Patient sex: M
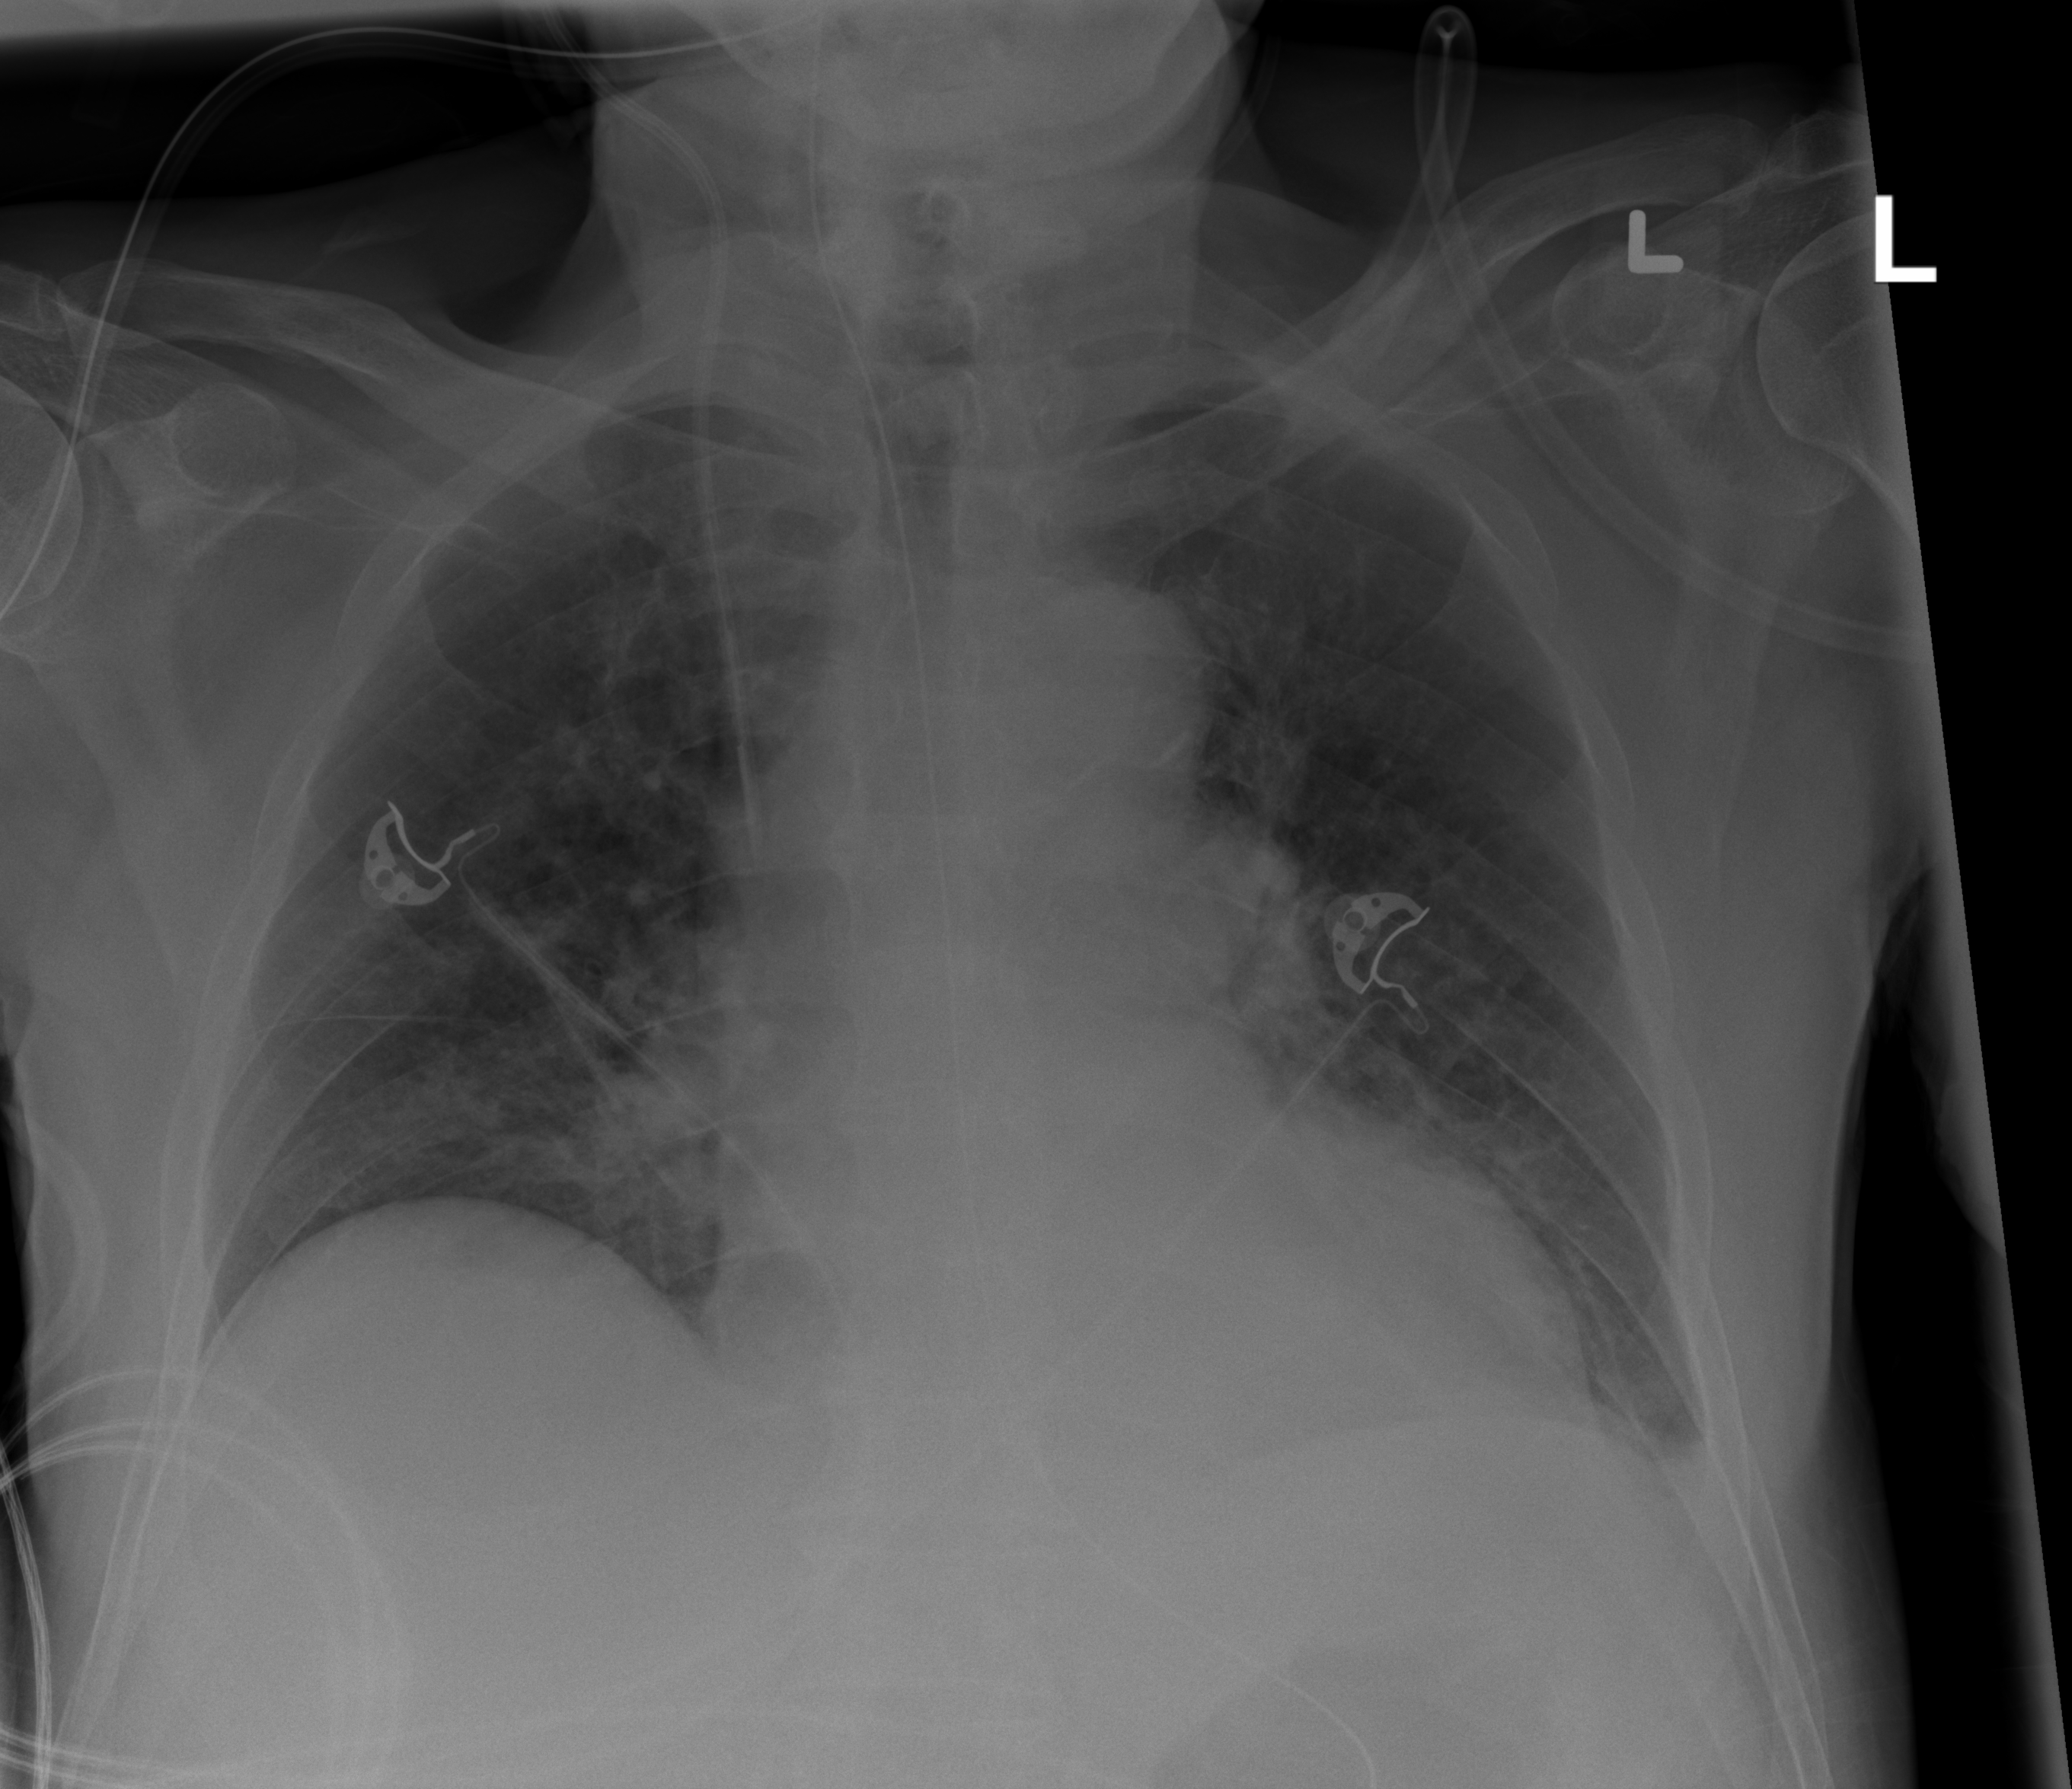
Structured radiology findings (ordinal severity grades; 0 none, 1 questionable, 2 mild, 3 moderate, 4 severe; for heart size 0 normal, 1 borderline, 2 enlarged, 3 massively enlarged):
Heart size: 0
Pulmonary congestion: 0
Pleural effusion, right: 0
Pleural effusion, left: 0
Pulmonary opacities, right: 2
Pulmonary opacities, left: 1
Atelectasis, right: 0
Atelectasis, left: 0